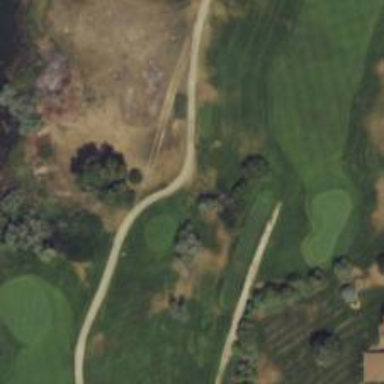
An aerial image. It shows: Golf cart path.